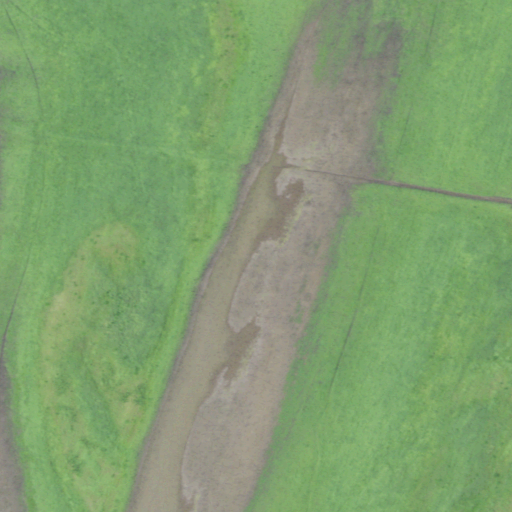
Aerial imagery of island in Illinois named Gabaret Island containing only cultivated crops